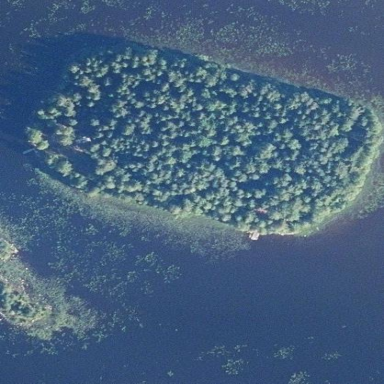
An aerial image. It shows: Islet surrounded by woodland.